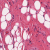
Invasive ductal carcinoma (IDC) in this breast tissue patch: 0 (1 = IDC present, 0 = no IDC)